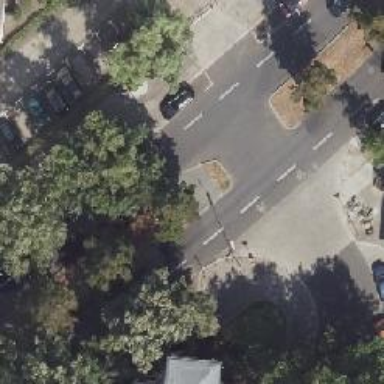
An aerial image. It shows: Unmarked road crossing.